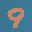
Label: 9